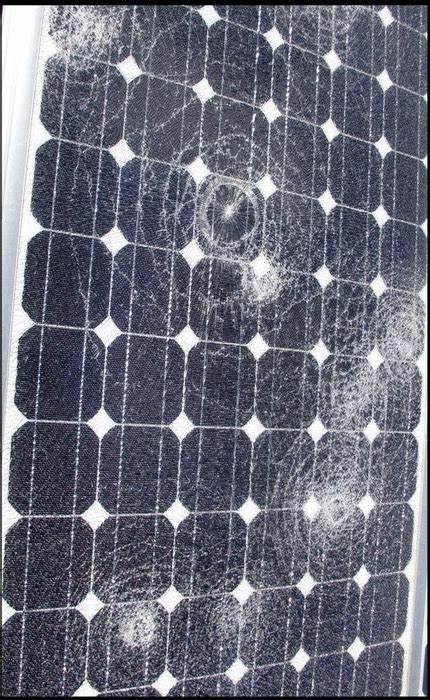
Label: Physical-Damage